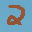
Label: 2